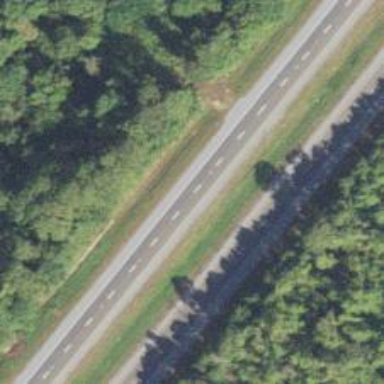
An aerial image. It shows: Trunk highway.